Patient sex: M
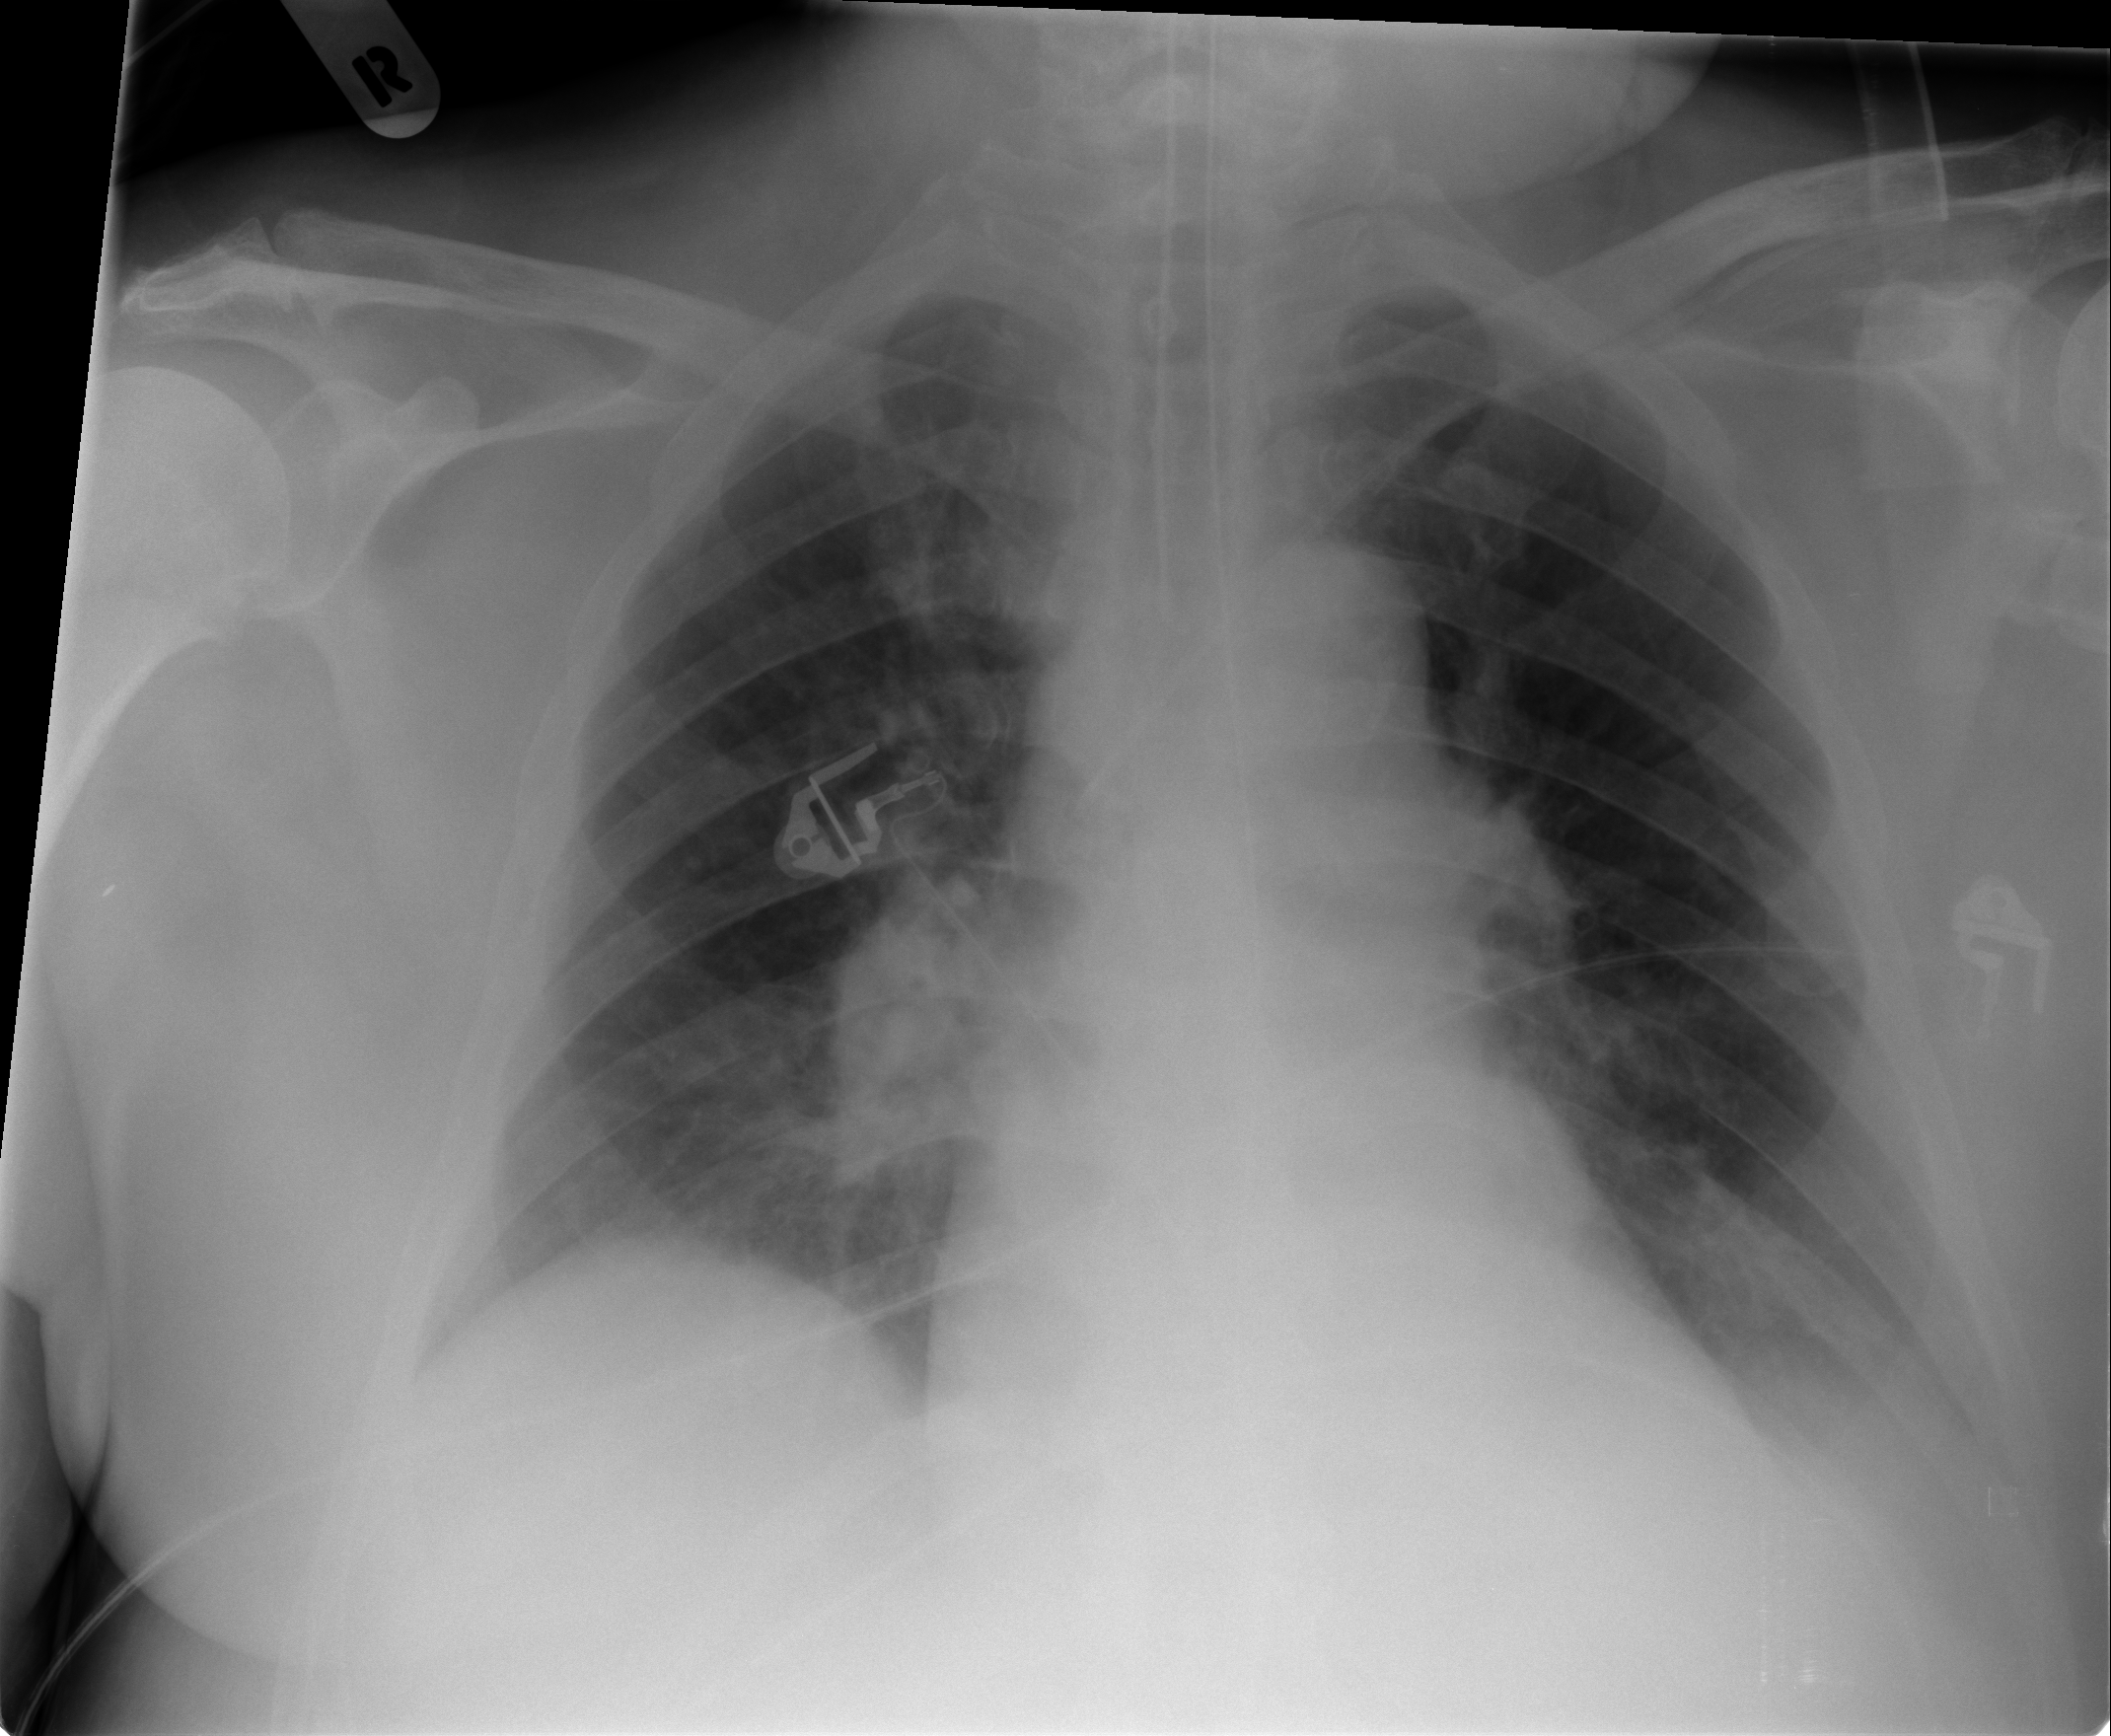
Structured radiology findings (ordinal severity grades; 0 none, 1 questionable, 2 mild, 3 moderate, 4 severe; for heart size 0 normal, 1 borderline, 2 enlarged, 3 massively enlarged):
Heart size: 1
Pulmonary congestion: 2
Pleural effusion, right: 0
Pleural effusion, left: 1
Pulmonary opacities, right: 1
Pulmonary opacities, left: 1
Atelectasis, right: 2
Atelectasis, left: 2